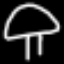
Label: mushroom